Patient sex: F
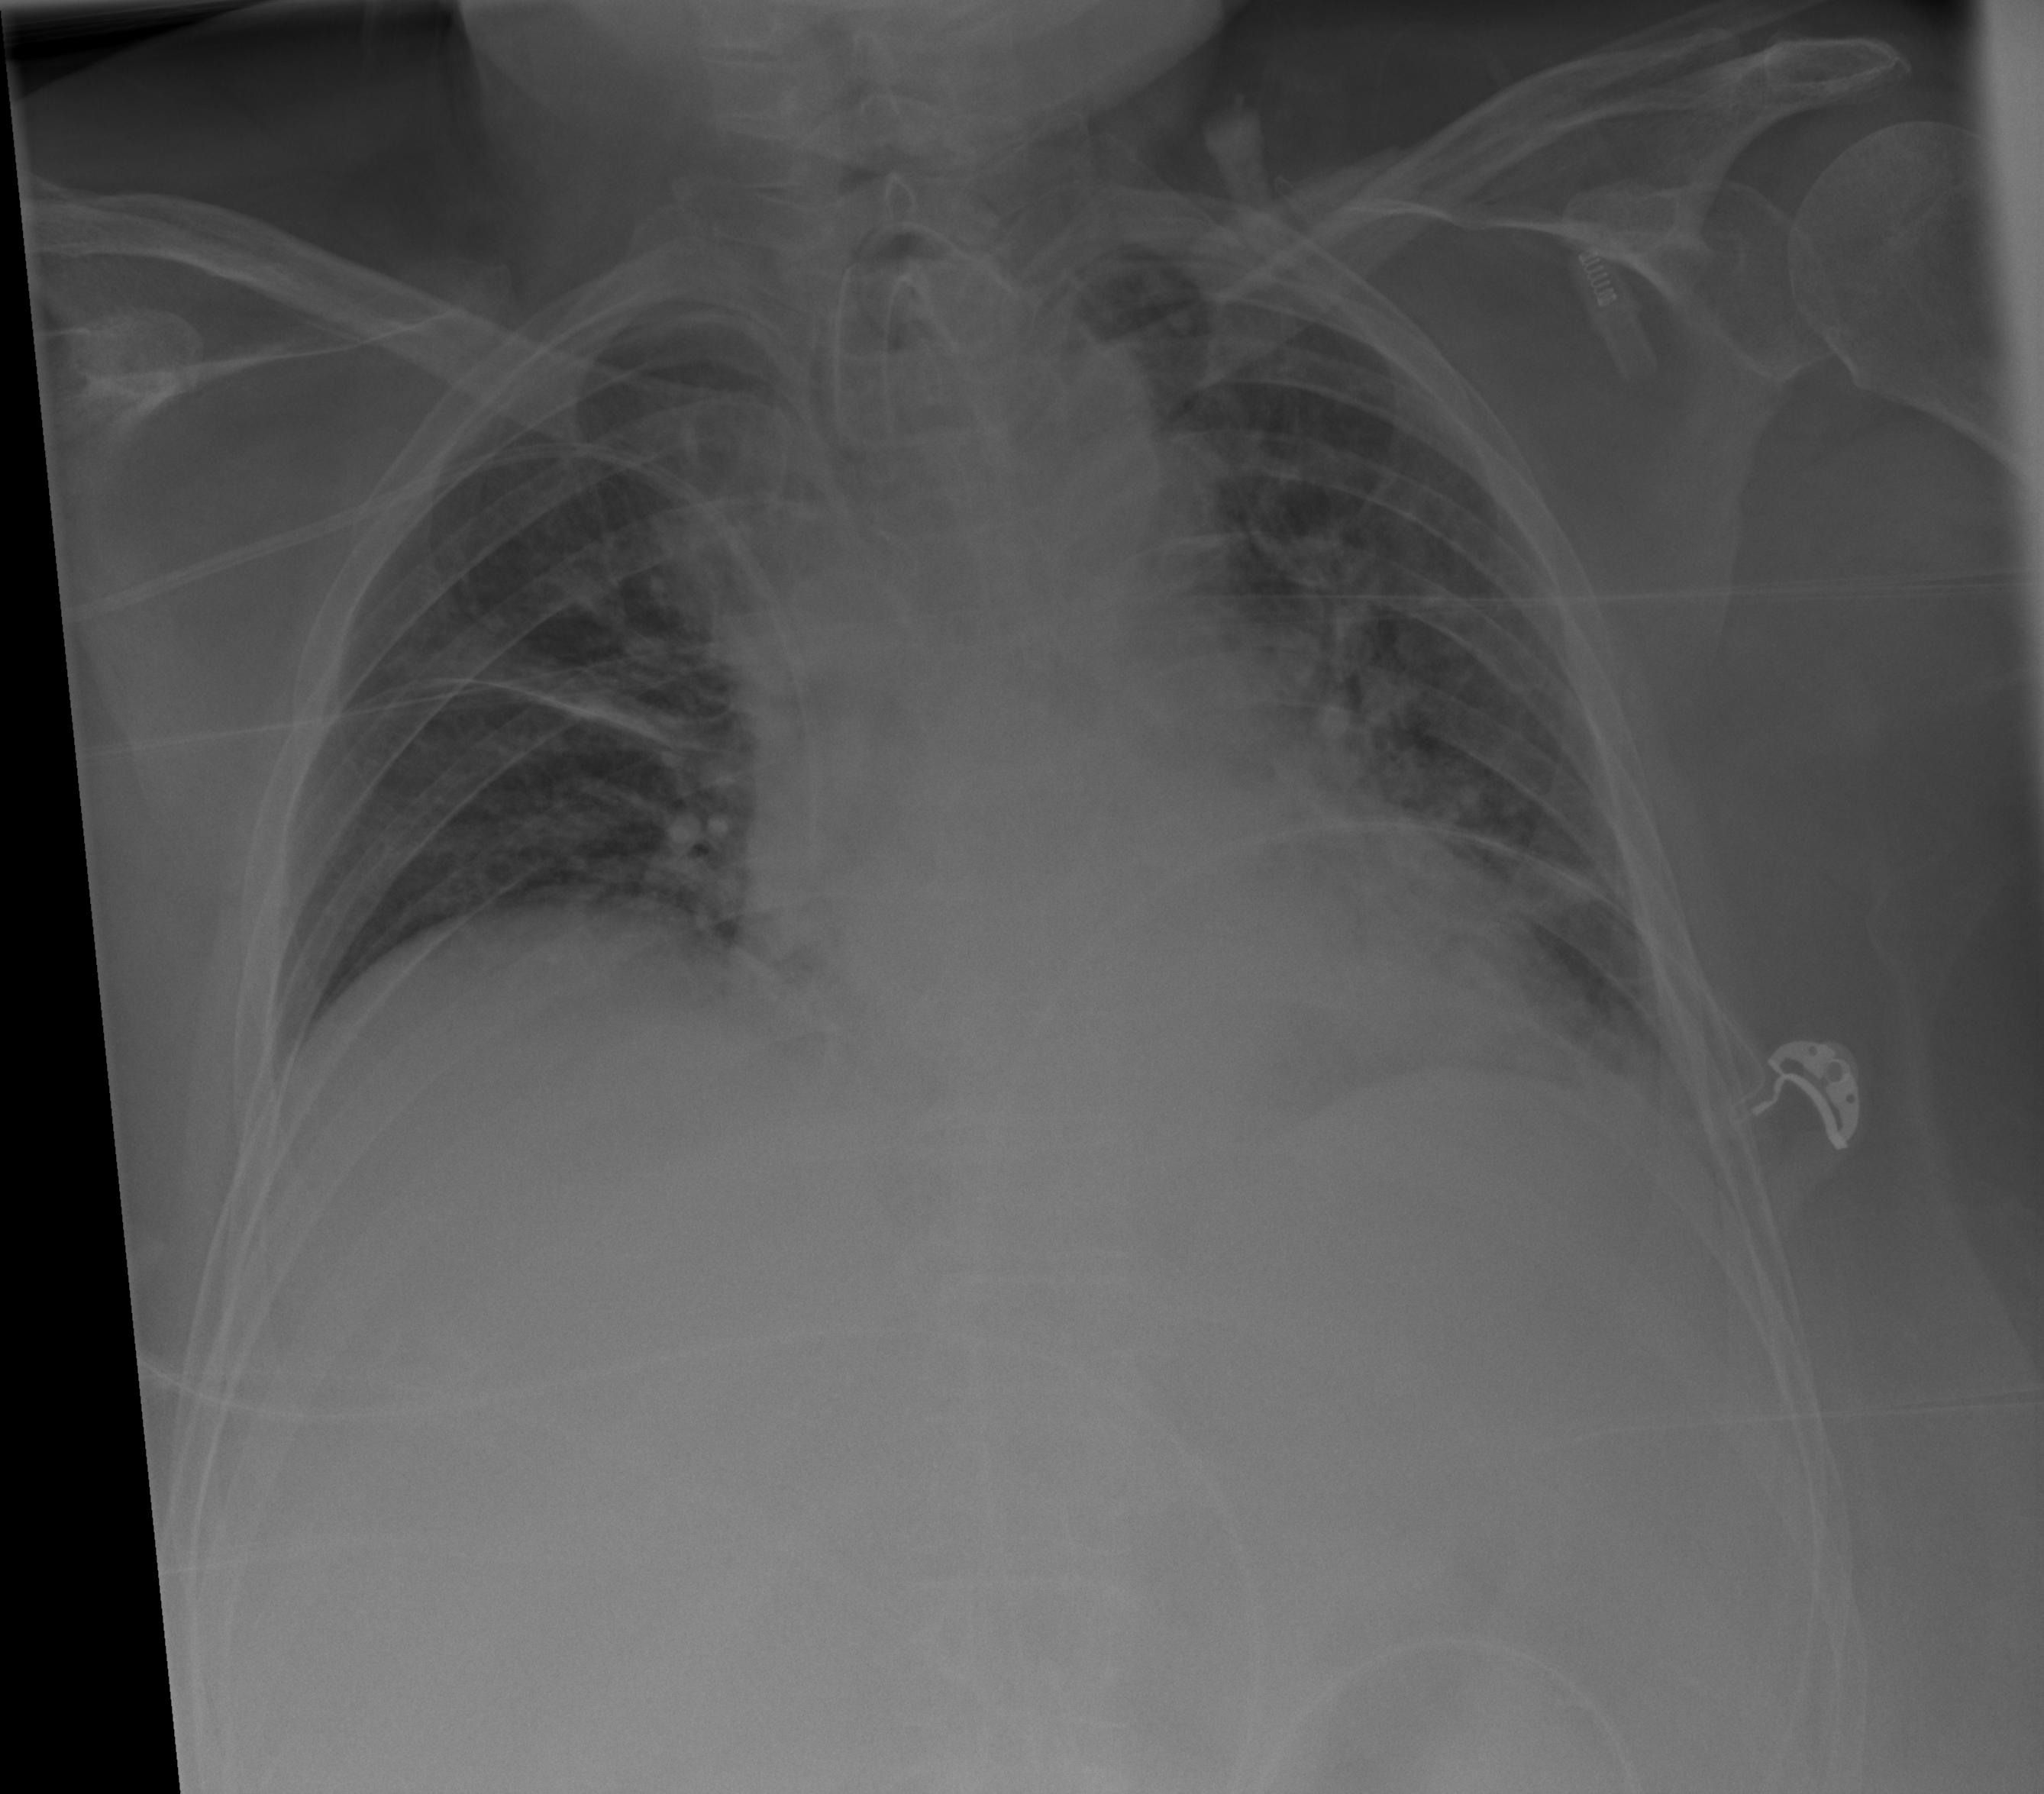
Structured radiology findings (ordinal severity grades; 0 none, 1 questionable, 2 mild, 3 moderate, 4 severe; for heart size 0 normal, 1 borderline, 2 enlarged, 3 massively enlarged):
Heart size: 2
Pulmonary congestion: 2
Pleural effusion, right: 0
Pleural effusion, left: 2
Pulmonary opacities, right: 0
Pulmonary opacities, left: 0
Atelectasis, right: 1
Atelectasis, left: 2